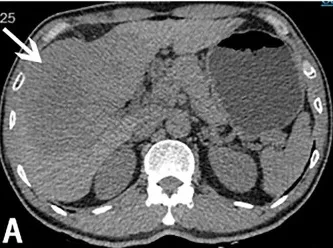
Computed tomography (CT) scans before stage I ALPPS. A giant mass (white arrow) measuring 13.3 x 8.5 x 13.0 cm in liver segments 4, 5, 6, 7, and 8 was showed on CT scans. Plain scan.
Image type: radiology (ct)